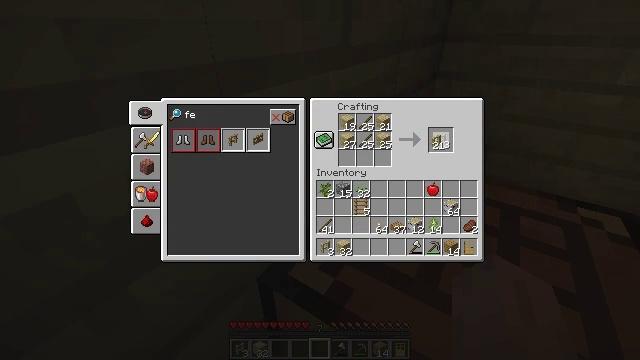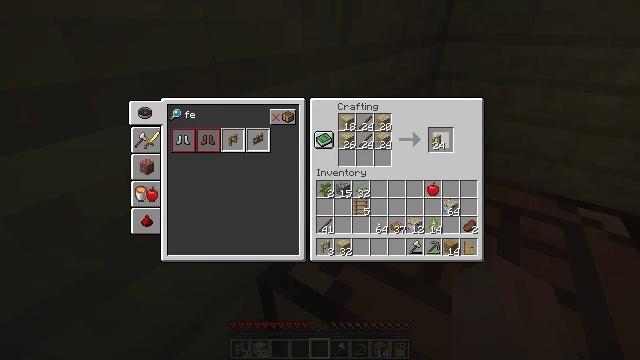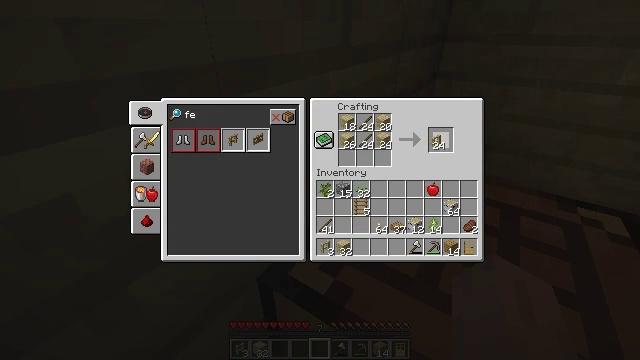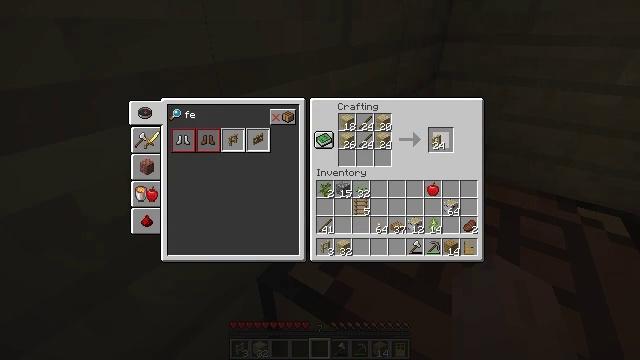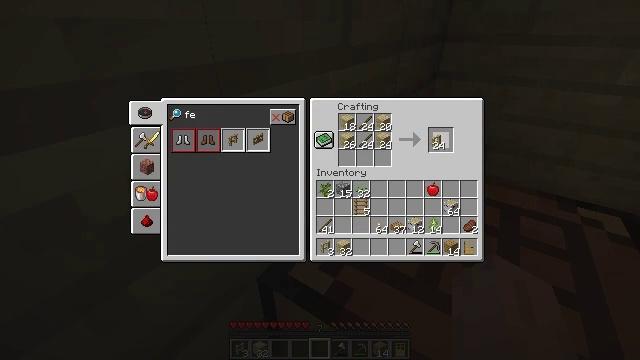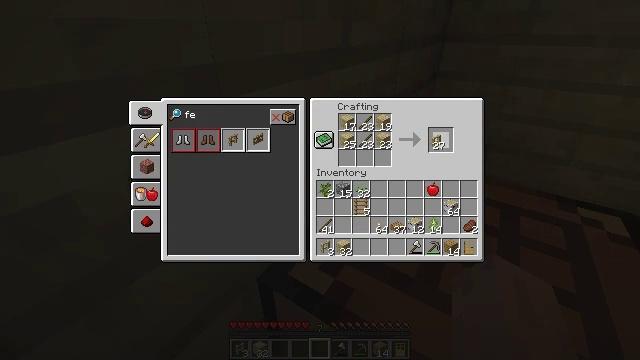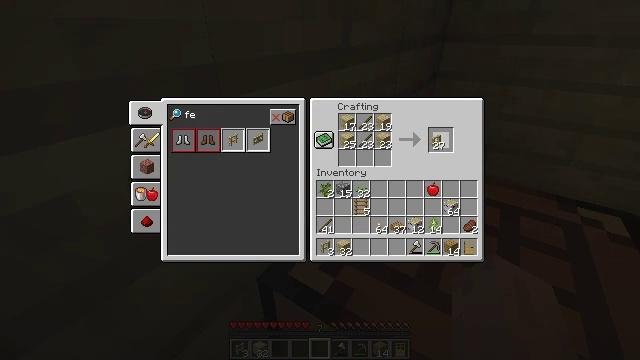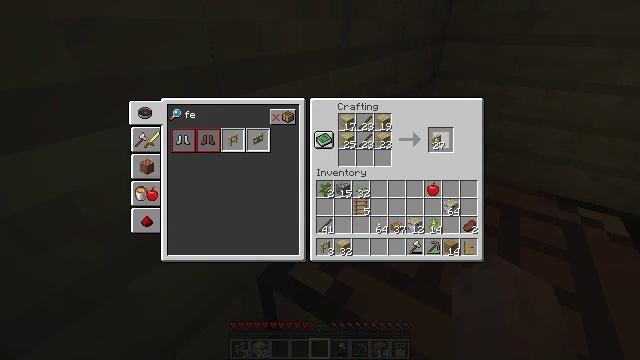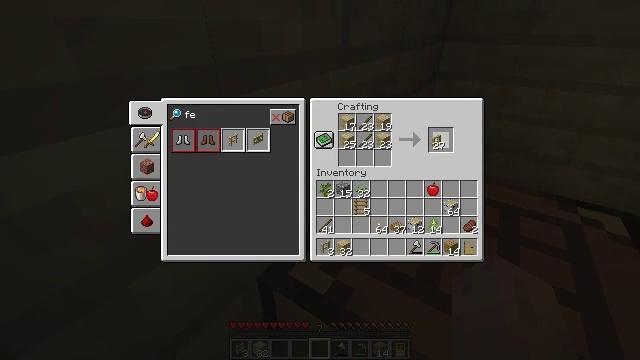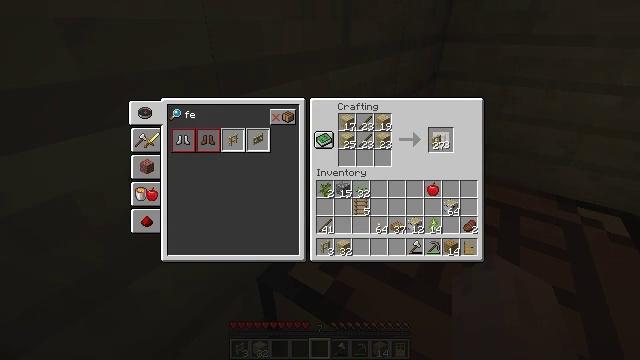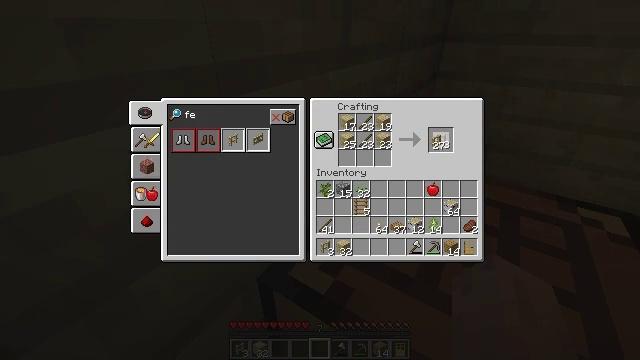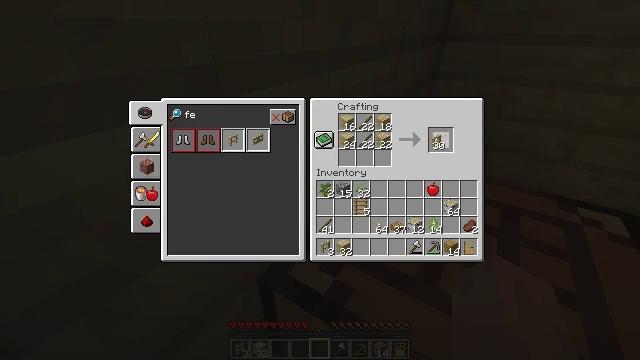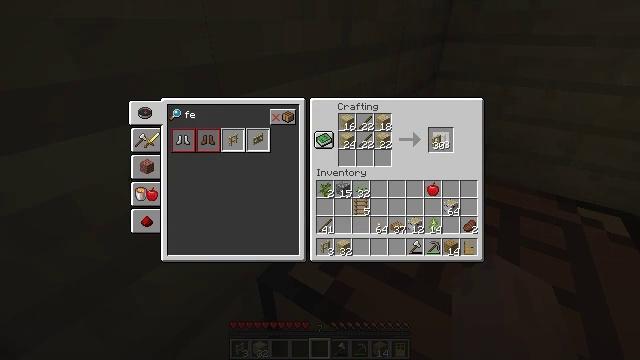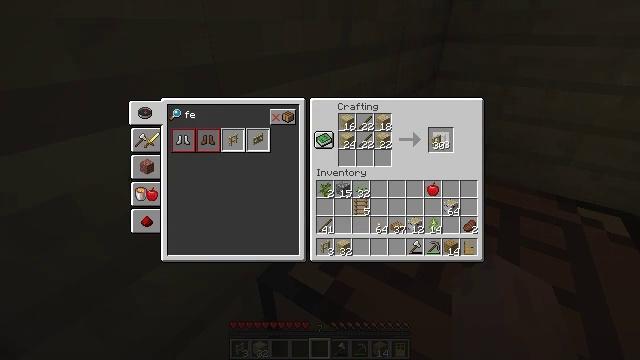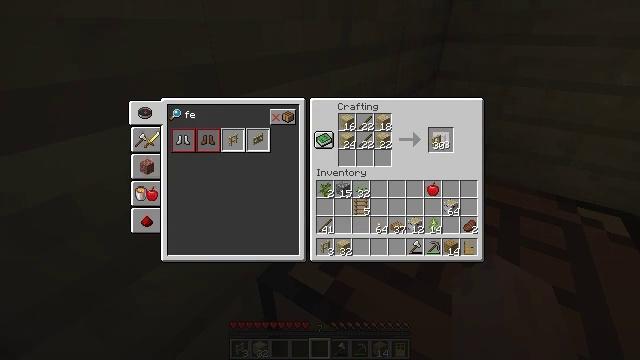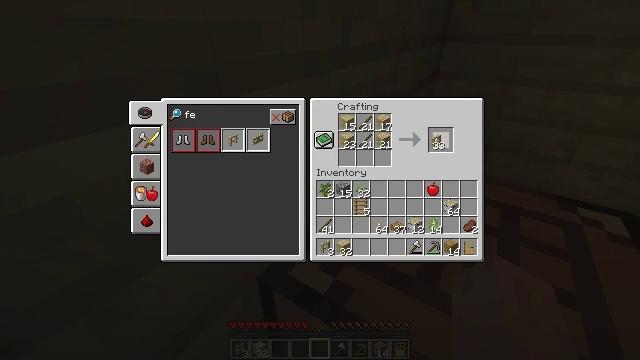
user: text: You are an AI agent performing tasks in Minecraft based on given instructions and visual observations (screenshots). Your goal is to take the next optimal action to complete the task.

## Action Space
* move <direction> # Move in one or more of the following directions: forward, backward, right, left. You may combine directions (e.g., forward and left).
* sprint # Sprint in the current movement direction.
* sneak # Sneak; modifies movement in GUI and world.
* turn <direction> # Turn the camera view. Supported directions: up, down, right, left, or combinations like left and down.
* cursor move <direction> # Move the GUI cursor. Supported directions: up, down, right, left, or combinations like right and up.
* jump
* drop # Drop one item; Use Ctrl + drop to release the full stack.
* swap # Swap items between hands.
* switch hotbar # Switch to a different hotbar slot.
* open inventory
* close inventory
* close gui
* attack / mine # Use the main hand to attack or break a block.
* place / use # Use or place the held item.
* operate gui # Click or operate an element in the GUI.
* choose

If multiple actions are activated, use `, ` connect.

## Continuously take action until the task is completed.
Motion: motion action
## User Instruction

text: Combine wooden planks with sticks to craft a birch fence.
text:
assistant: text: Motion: no_op
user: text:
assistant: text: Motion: operate gui
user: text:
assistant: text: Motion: operate gui
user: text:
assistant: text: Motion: operate gui
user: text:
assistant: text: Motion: no_op
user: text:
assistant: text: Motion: operate gui
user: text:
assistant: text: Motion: operate gui
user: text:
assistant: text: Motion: no_op
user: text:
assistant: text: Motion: operate gui
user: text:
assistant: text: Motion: operate gui
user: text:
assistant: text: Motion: no_op
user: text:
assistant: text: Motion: operate gui
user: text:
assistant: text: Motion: operate gui
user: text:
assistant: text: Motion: operate gui
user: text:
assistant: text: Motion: no_op
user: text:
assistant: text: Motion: operate gui
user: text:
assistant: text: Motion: operate gui
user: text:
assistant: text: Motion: operate gui
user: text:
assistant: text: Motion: no_op
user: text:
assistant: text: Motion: operate gui
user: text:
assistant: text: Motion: operate gui
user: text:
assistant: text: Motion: no_op
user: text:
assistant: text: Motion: no_op
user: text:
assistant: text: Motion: operate gui
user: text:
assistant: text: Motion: operate gui
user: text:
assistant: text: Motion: no_op
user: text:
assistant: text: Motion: no_op
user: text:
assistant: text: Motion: no_op
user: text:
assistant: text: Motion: no_op
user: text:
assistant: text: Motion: no_op